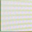
Piece: xx